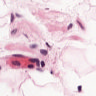
Metastatic tissue present: no